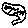
Label: line